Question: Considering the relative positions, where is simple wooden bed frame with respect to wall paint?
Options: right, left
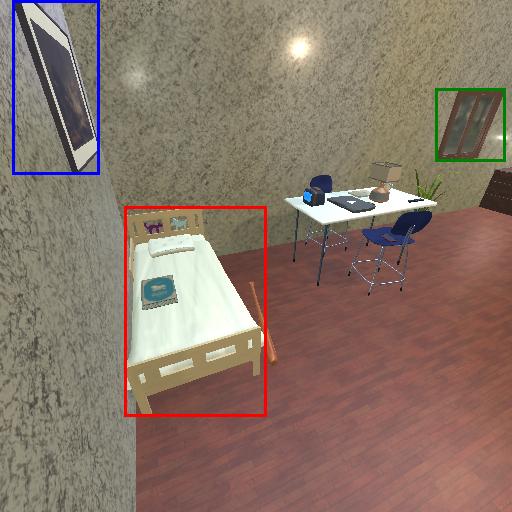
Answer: right